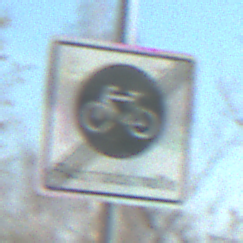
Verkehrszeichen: EndeFahrradstrasse
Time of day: MorningAfternoon
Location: Outdoor (Suburban)
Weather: Clear
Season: NotSpecified
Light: Natural